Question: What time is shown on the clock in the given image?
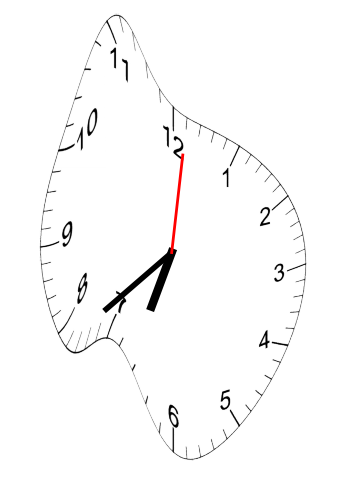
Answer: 06:38:01